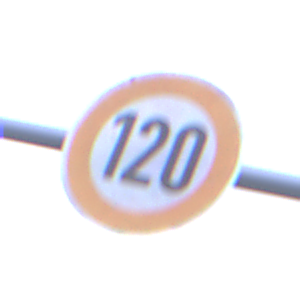
Verkehrszeichen: Geschwindigkeit120
Umgebung: Outdoor, Urban
Tageszeit: SunriseSunset
Wetter: PartlyCloudy
Licht: Natural
Jahreszeit: NotSpecified
Kontrast: LowContrast